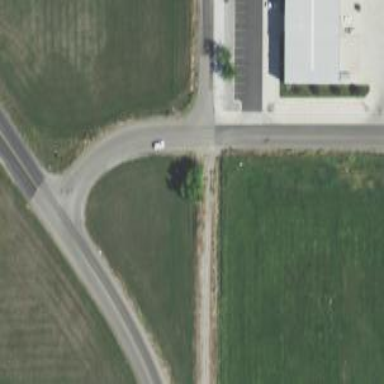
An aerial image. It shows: Unmarked crossing on footway.